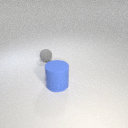
large blue rubber cylinder to the right of small gray rubber sphere